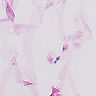
Metastatic tissue present: no